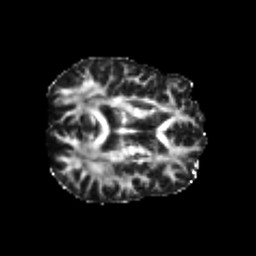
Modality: FA
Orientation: axial
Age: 22
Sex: male
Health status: healthy
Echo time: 0.074 s